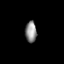
Tissue: prostate
Cell type: Myeloid cells
Senescence score: 0.8496
Nuclear area (px): 236
Mean DAPI intensity: 141.919